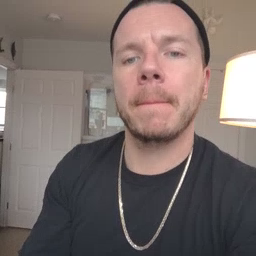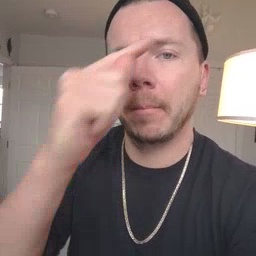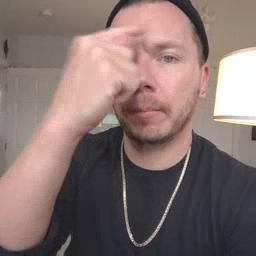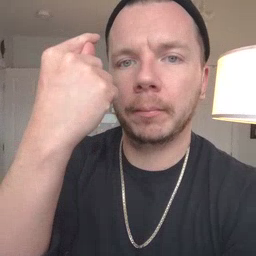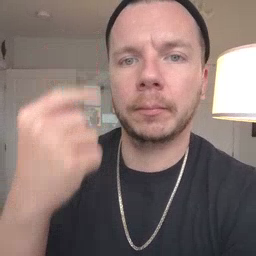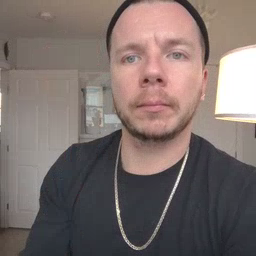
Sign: black